Question: How To Create UI Menu Like Below

Thanks.
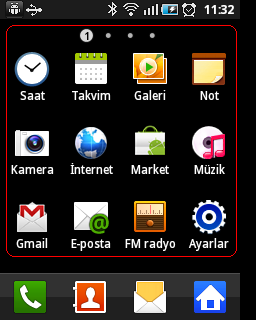
Answer: Dashboard Layout
Tutorial:
<URL>
Source:
<URL>
An Example:
<URL>
http://code.google.com/p/iosched/source/browse/android/src/com/google/android/apps/iosched/ui/HomeActivity.java
<URL>